Interaction volume radius: 5 \u00c5
Interaction volume height: 10 \u00c5
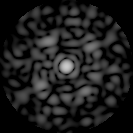
Disorder parameter: 0.7996